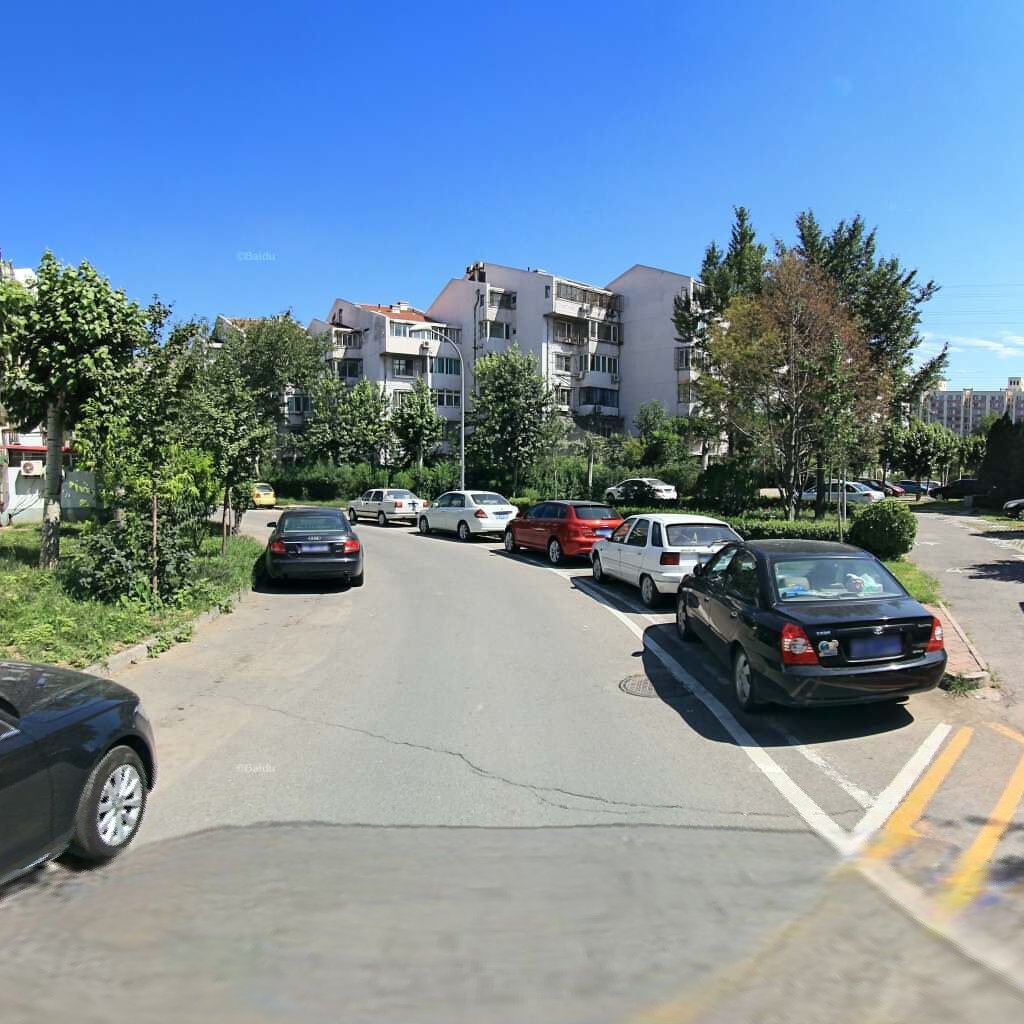
Region: Haidian
Road damage annotations: transverse crack, manhole cover